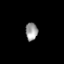
Tissue: prostate
Cell type: T cells
Senescence score: 0.3421
Nuclear area (px): 209
Mean DAPI intensity: 153.852